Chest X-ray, AP view. Patient: 41 years old, sex M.
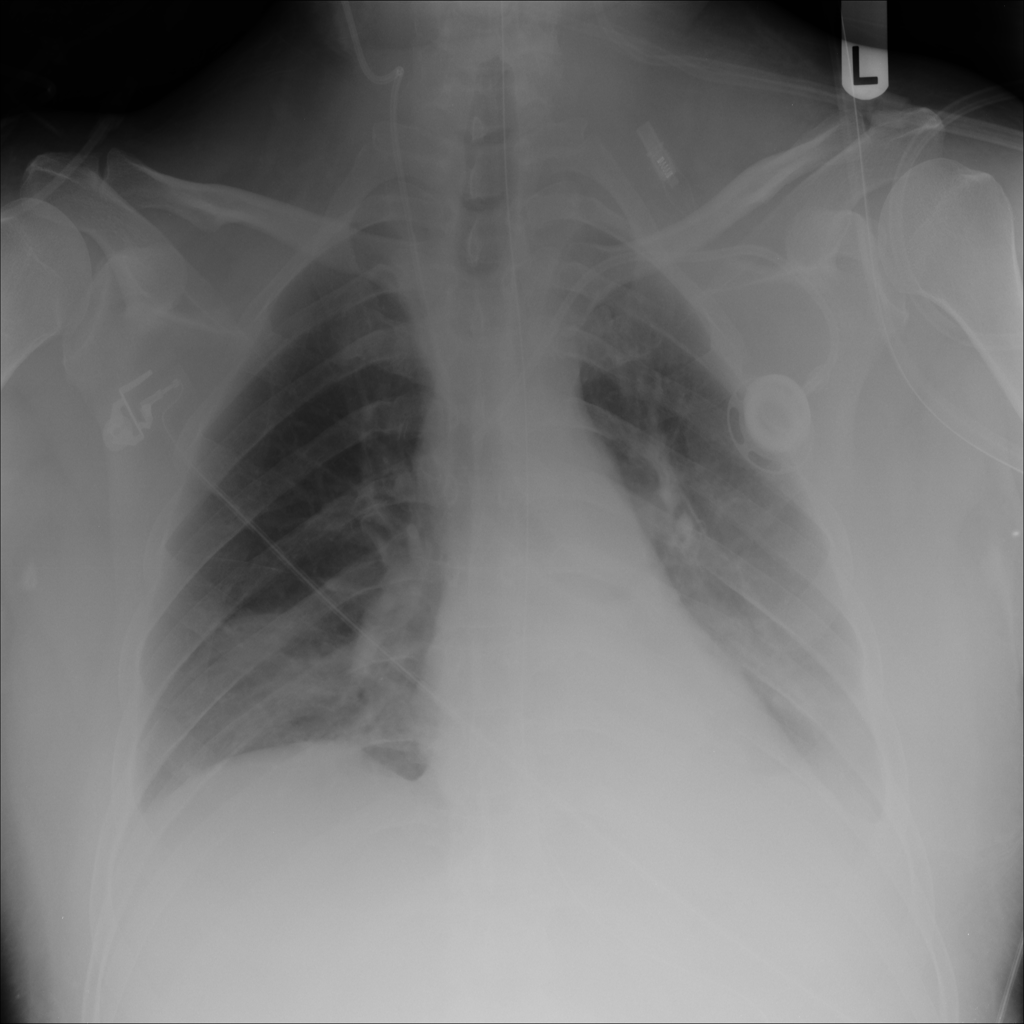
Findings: No Finding